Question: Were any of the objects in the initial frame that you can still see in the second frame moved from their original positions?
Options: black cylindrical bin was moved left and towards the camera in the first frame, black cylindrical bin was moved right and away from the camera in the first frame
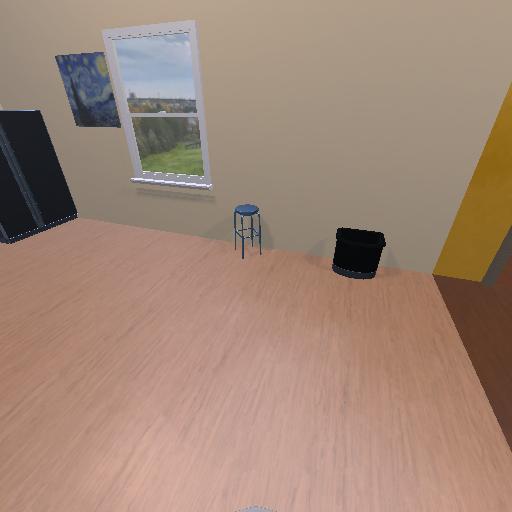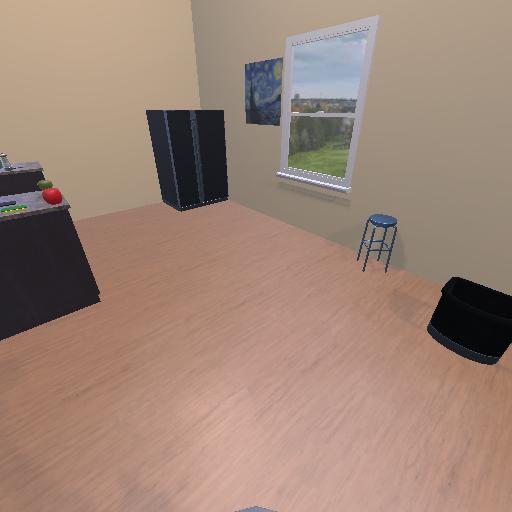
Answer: black cylindrical bin was moved left and towards the camera in the first frame